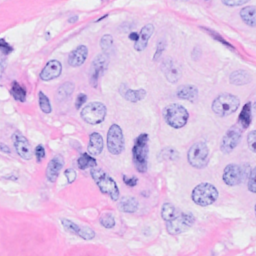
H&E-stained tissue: Breast